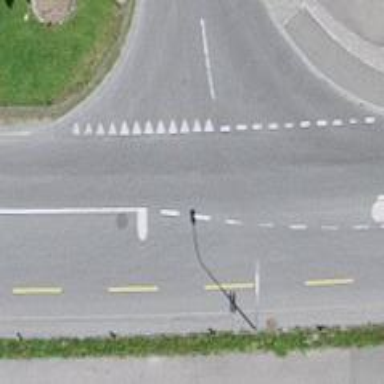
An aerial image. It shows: Secondary road.